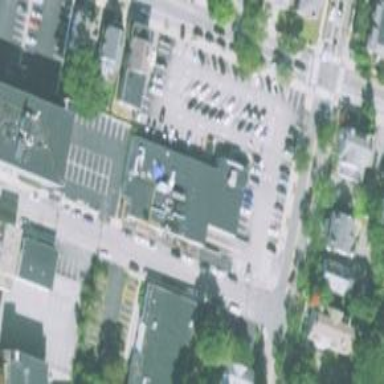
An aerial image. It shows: Supermarket.